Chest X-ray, PA view. Patient: 40 years old, sex M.
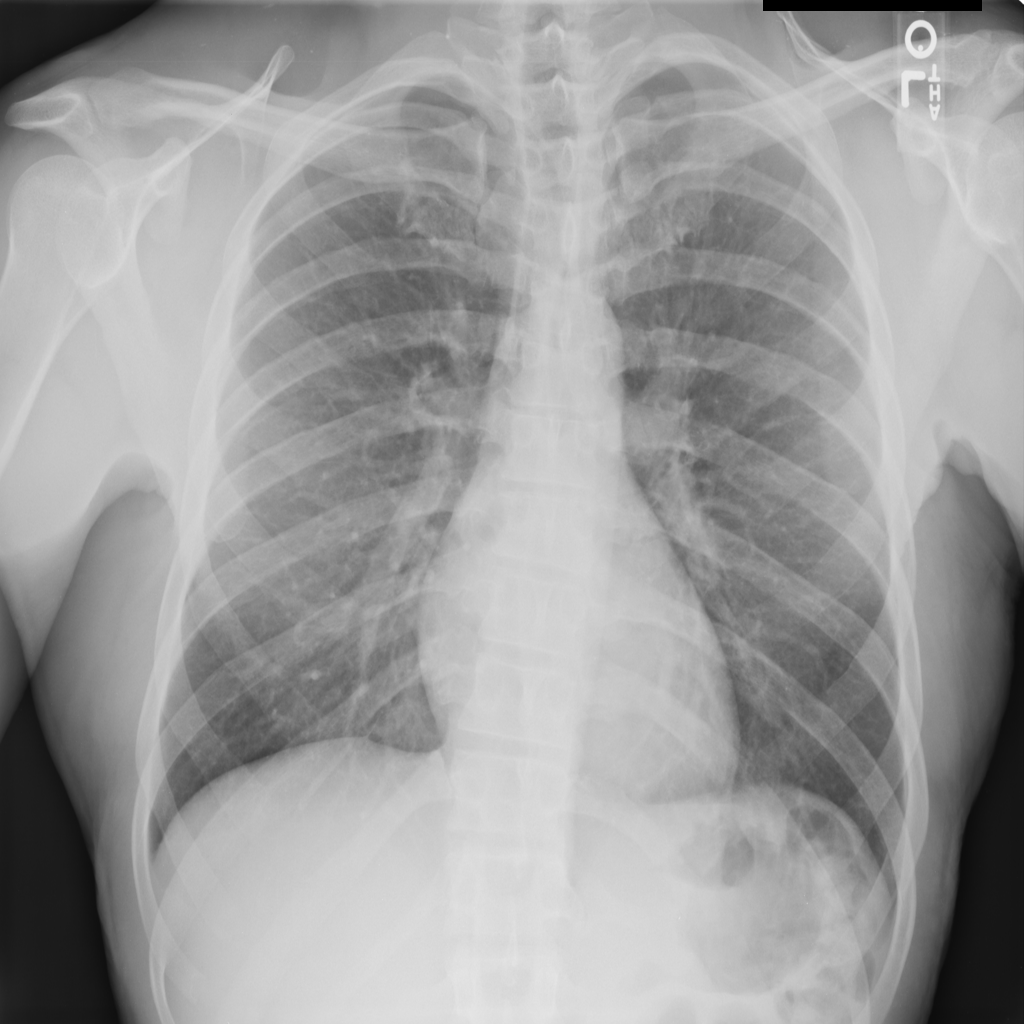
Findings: No Finding